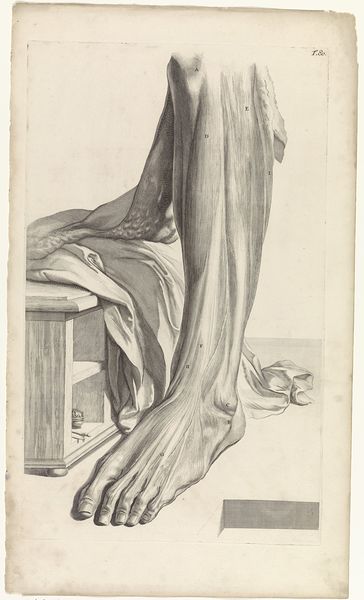
Titel: Anatomische studie van rechtervoet
Künstler: Pieter van Gunst
Standort: Amsterdam
Institution: Rijksmuseum
Schlagwörter: fuß, haut, schwarz, weiss, zeichnung, tuch, anatomie, bein, studie, muskeln, zehen, barfuss, bleistift, dürer, kästchen, unterschenkel, sehnen, kastl